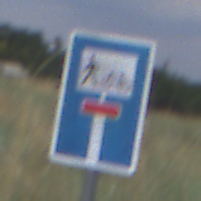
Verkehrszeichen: SackgasseRadverkehrFussgaengerDurchlaessig
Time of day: Midday
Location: Outdoor (Nature)
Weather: PartlyCloudy
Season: NotSpecified
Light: Natural